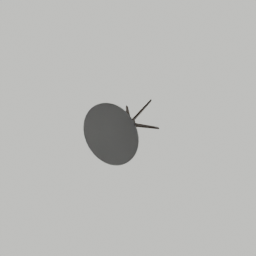
Label: furniture